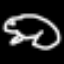
Label: frog